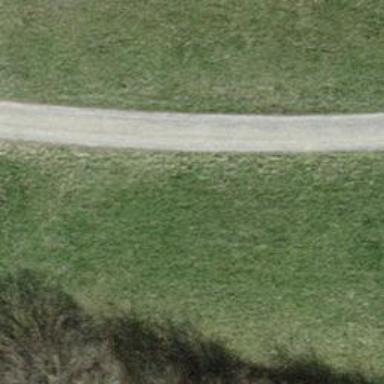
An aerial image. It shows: Pebblestone track with grade2 quality.